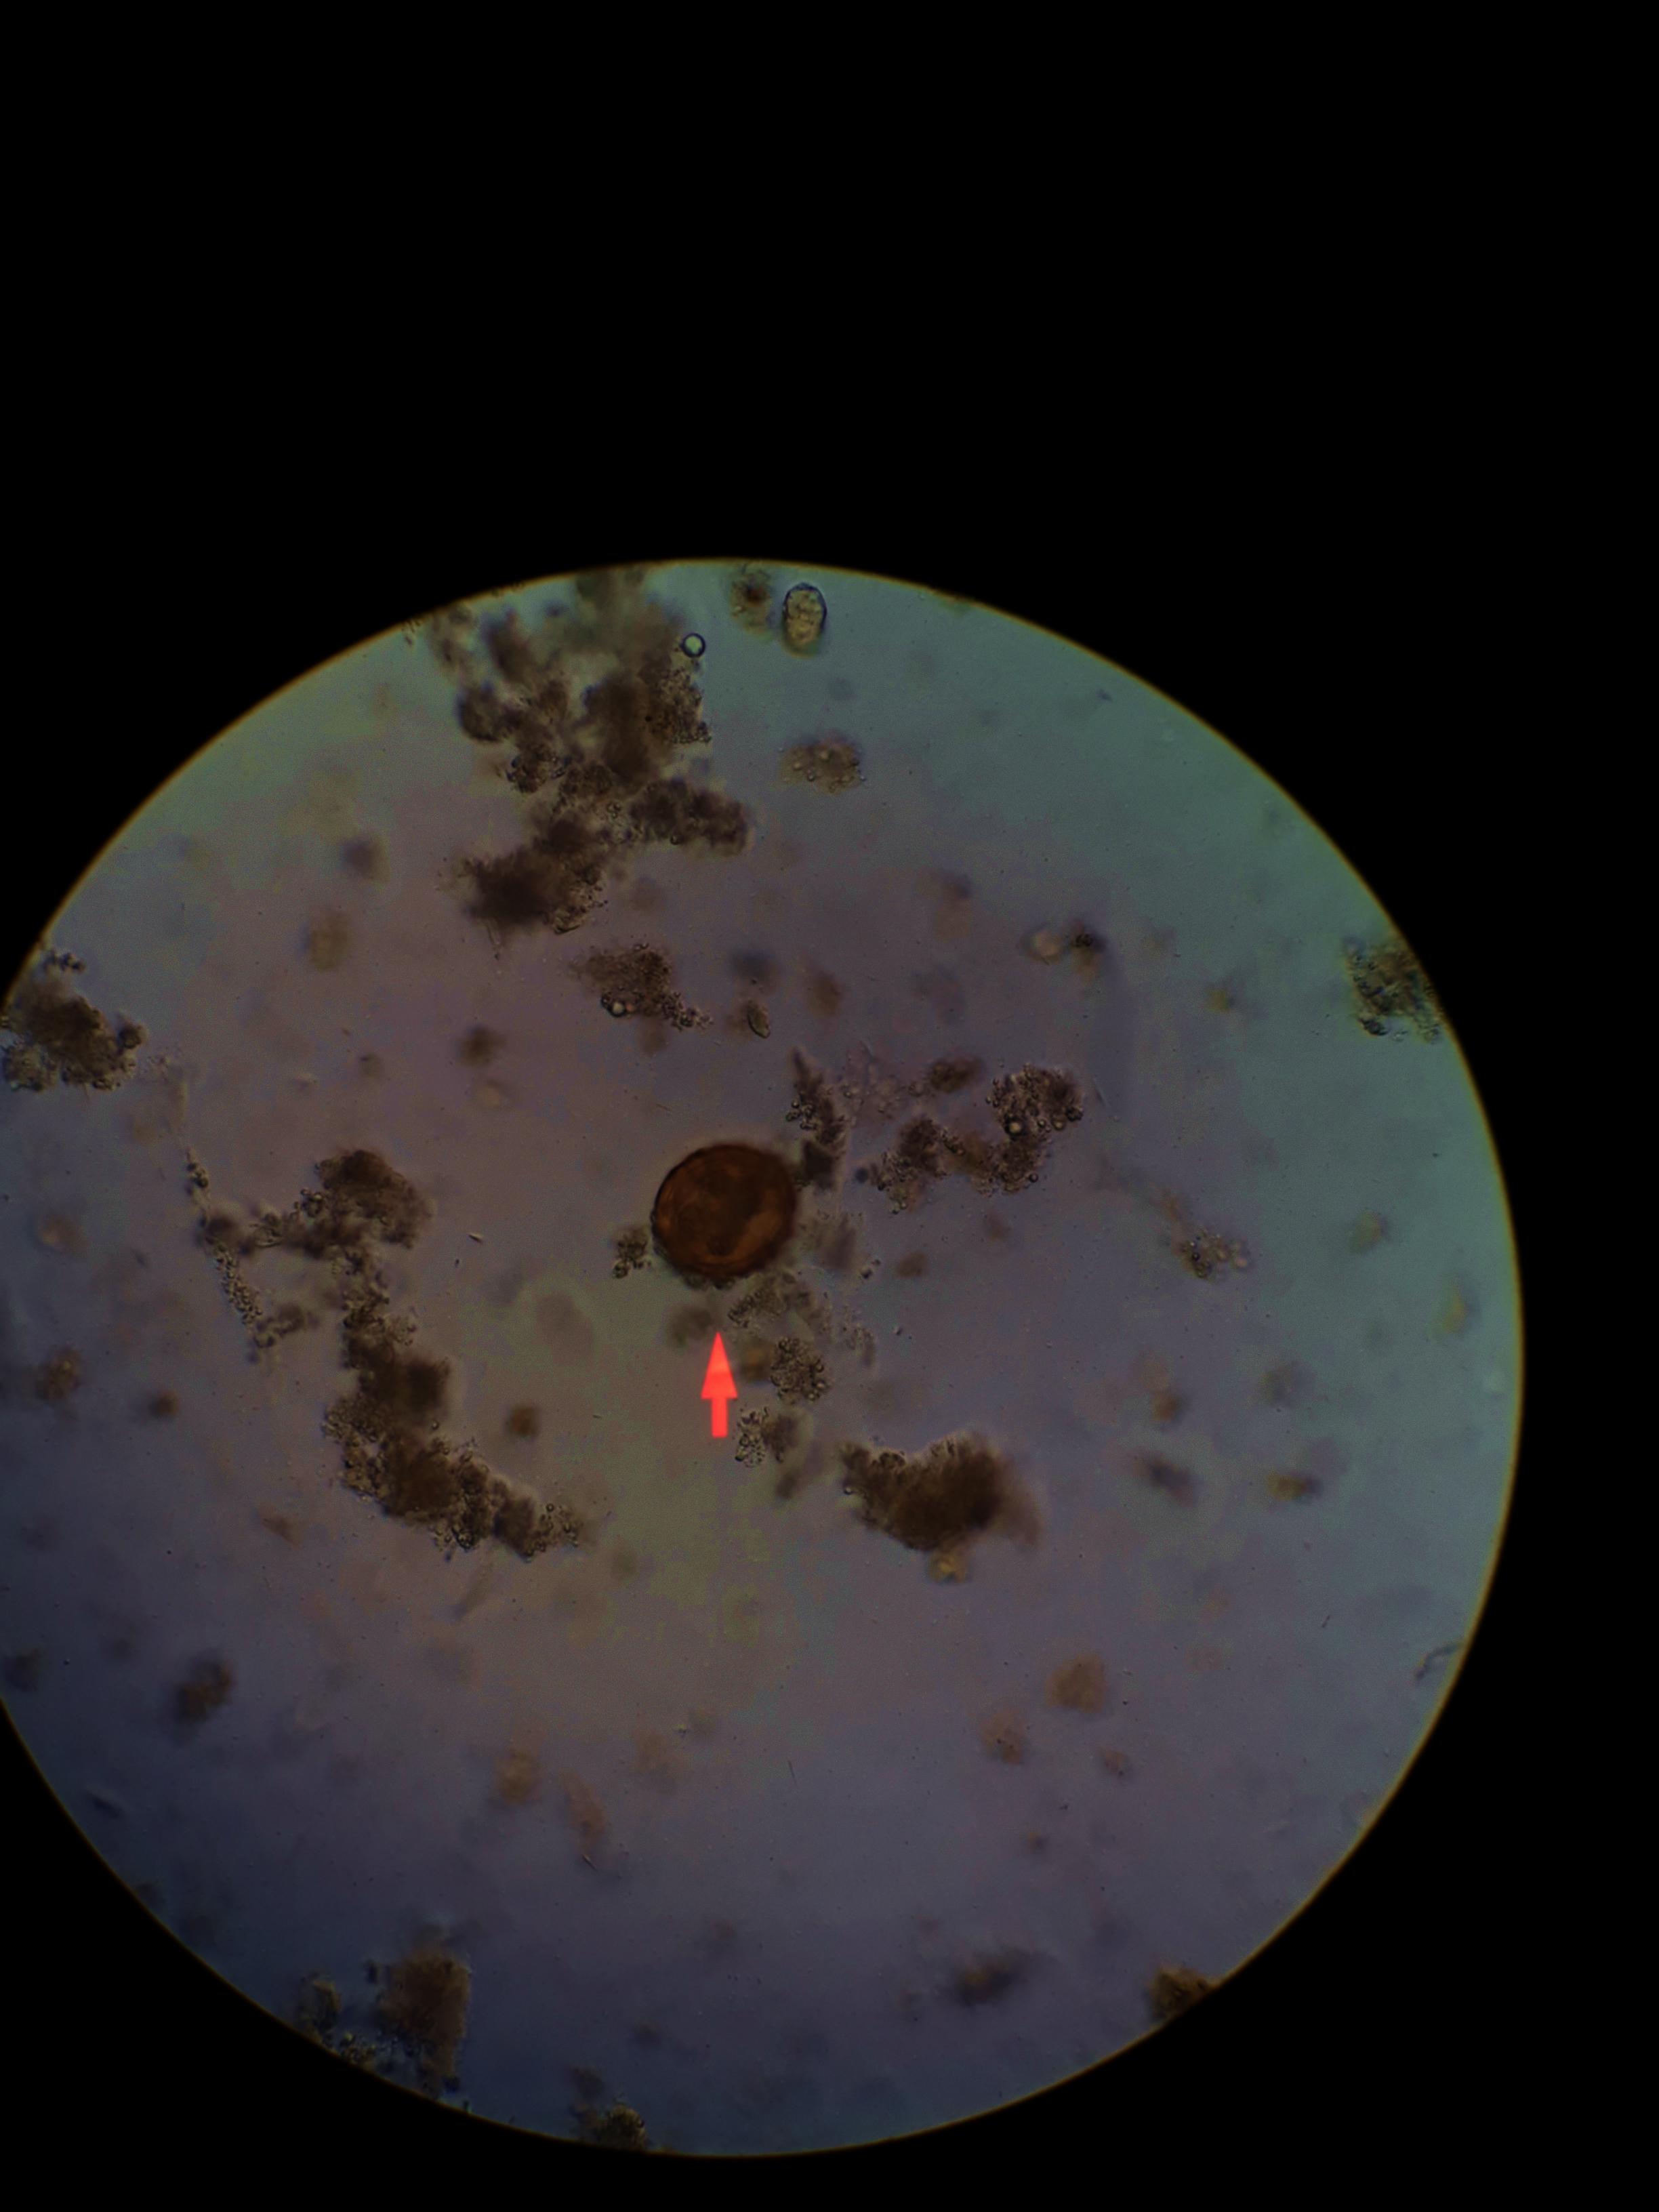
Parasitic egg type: Ascaris lumbricoides